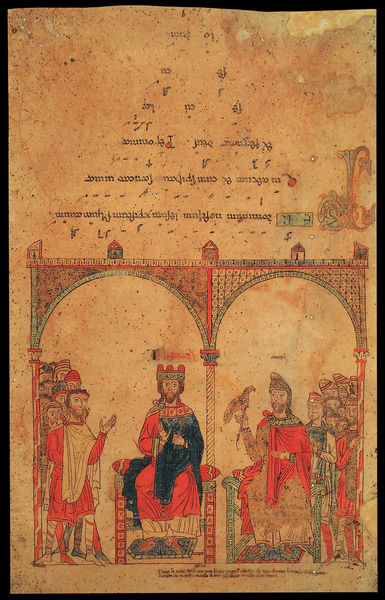
Titel: Barberini-Exultetrolle aus Montecassino
Standort: Cassino, Montecassino (EU - I - Latium - Frosinone)
Institution: Vatikan, Biblioteca Apostolica Vaticana
Schlagwörter: blau, falke, gruppe, hand, mann, umhang, vogel, grün, menschen, braun, männer, säule, säulen, rot, malerei, bart, brücke, gewand, musik, krone, schrift, papier, bogen, vergilbt, figuren, rundbogen, kaiser, könig, thron, halle, bögen, arkade, buch, palast, druck, seite, illustration, text, koloriert, herrscher, tron, buchdruck, buchseite, flecken, mittelalter, gedicht, audienz, isoliert, bräunlich, regent, stockflecken, buchmalerei, raubvogel, faslke